Question: Suddenly I'm getting an odd error popping up every few minutes.
> 'Periodic workspace save.' has encountered a problem.Could not write workspace metadata '{workspace}.metadata.plugins\org.eclipse.core.resources.snap'.

I've checked and the file is there. It's not marked "read-only".
Nothing's changed recently. I am on a Citrix VM running Windows 7 and my workspace is on a mapped drive. However, this setup has been running fine for over a year.
Any ideas?
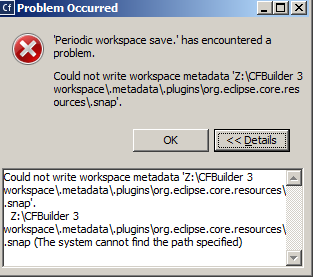
Answer: I ended up creating a new workspace and moving my projects over there. Fortunately there weren't many (nor did I have too many snippets) and I could recustomize the way I wanted.
This is not a very good solution, however, and I'd love to see a better way to fix this issue.